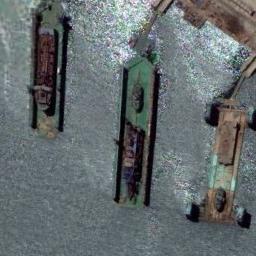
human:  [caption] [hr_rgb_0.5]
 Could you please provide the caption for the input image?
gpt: Several green, Red and blue ships docked by the dock .

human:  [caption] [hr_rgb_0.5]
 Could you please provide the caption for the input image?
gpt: Several ships of different sizes and shapes are at sea .

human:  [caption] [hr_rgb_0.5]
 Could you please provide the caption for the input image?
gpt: There are three ships in the blue water on the shore .

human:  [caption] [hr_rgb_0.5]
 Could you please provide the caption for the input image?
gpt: Several cargo ships is docked at the truck terminal and the water is blue .

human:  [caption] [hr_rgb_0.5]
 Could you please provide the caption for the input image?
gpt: There are three ships at the harbor .